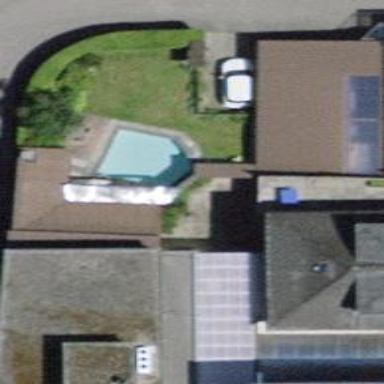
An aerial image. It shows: Shed.